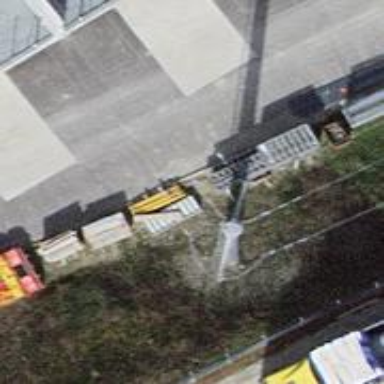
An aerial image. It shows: Concrete power pole.